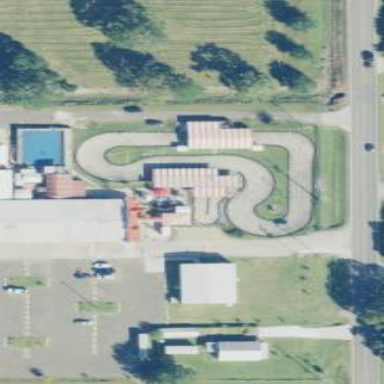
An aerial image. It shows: Raceway for motor sports.